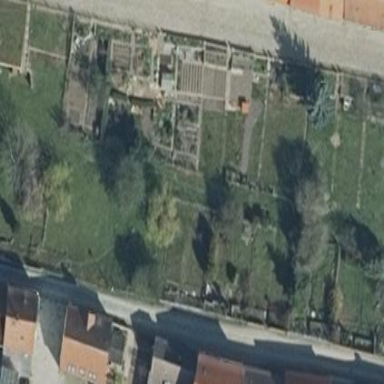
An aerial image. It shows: Area designated for allotments.